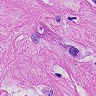
Metastatic tissue present: yes